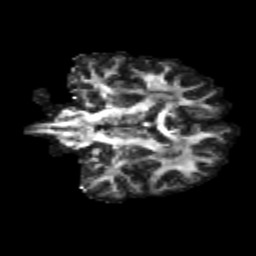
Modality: FA
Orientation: coronal
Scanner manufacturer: siemens
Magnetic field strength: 3 T
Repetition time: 4.16 s
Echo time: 0.0806 s